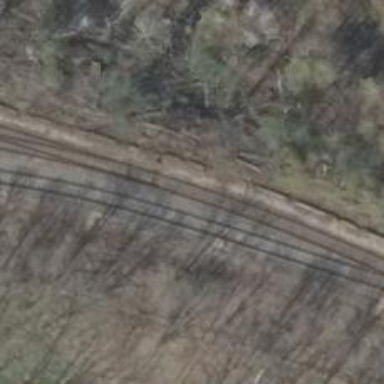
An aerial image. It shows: Railway switch.